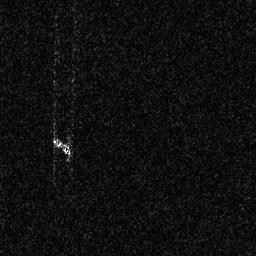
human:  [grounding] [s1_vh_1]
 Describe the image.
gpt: In the satellite image, there is  <ref>1 small ship </ref> <box>[[20, 53, 27, 60, 0]]</box> located at left.